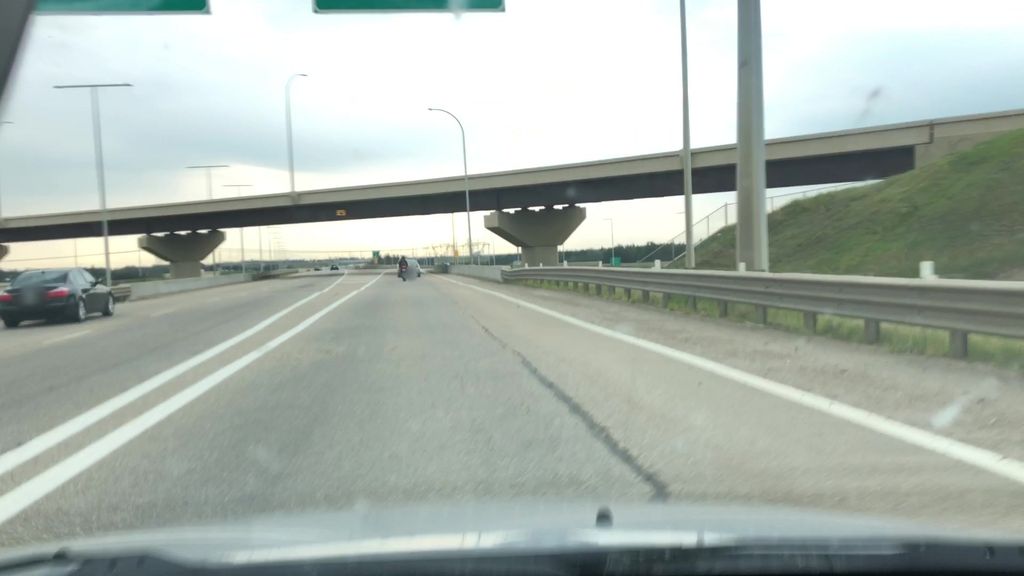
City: edmonton